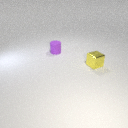
small yellow metal cube to the right of small purple rubber cylinder